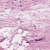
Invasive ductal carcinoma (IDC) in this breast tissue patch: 0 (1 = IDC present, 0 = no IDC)